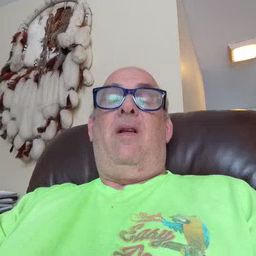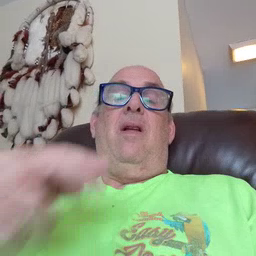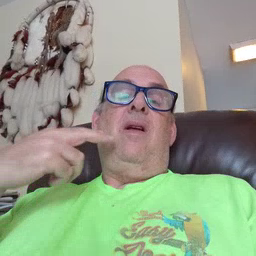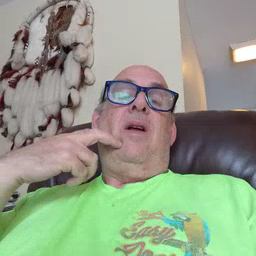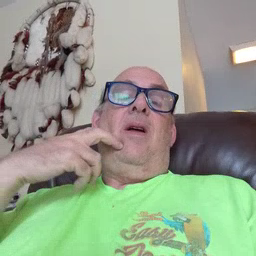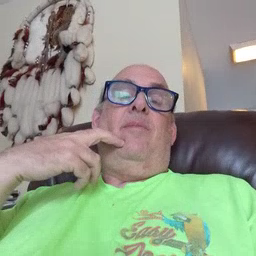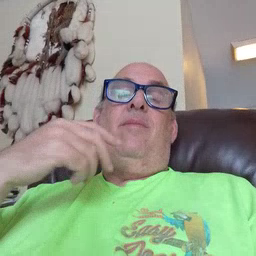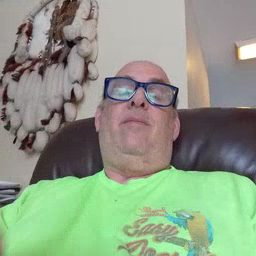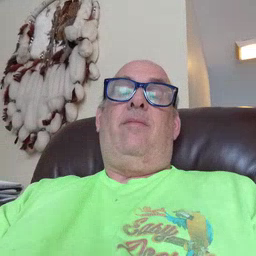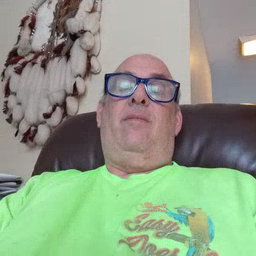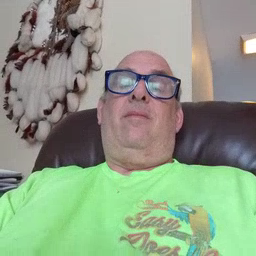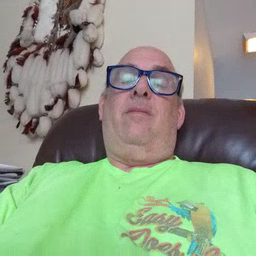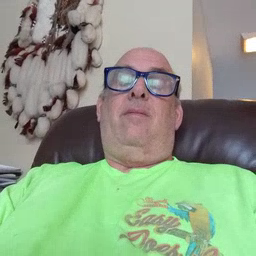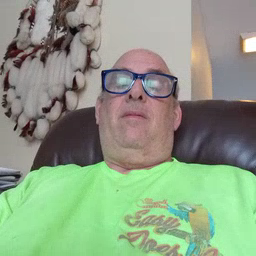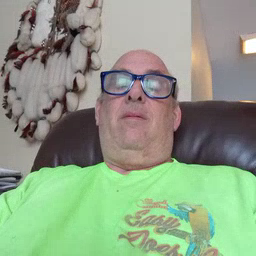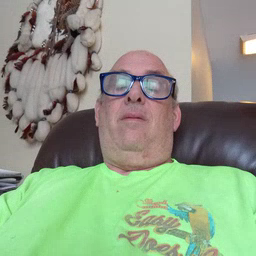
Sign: gum